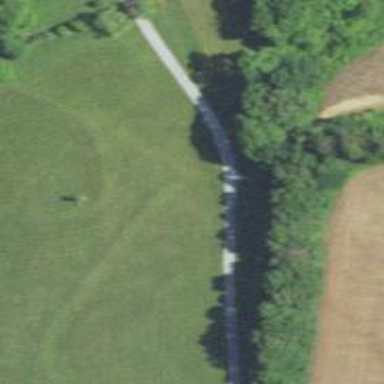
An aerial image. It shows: Driveway leading to service road.